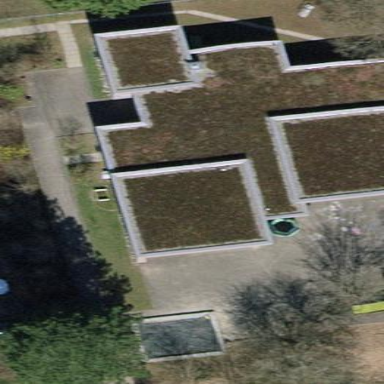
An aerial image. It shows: Kindergarten building with flat roof.